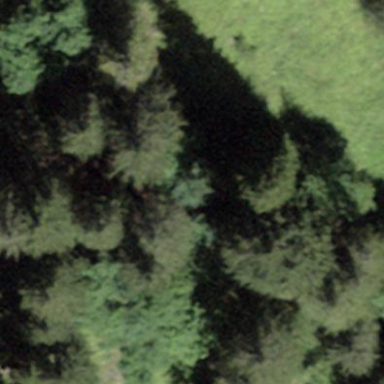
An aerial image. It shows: Patch of scrub vegetation.